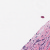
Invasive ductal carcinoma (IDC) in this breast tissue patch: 1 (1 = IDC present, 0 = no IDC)